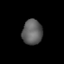
Tissue: lung
Cell type: Epithelial cells
Senescence score: 0.2322
Nuclear area (px): 493
Mean DAPI intensity: 96.517